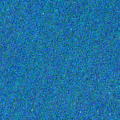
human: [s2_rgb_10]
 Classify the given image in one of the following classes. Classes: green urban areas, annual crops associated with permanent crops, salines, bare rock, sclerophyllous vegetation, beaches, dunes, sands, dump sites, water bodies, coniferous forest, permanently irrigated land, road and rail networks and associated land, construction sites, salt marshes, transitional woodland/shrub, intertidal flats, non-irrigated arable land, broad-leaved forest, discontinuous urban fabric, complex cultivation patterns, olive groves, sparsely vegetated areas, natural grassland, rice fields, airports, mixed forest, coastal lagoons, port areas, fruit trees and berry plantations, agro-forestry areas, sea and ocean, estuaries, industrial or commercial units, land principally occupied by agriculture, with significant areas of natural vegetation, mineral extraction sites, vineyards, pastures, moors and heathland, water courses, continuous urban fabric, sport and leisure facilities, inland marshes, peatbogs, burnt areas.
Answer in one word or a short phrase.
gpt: sea and ocean